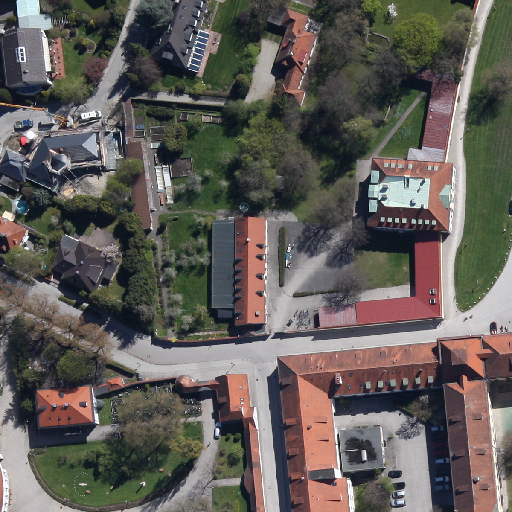
Referring expression: van